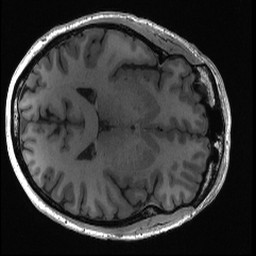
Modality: T1w
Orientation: axial
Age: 46
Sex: male
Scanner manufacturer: ge
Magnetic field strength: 3 T
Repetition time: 0.006376 s
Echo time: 0.002868 s